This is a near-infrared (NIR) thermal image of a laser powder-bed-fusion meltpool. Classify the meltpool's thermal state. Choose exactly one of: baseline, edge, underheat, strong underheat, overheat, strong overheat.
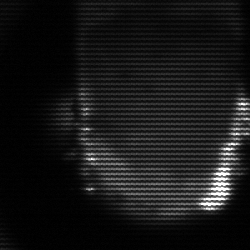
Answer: baseline